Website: bh-photo
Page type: cart
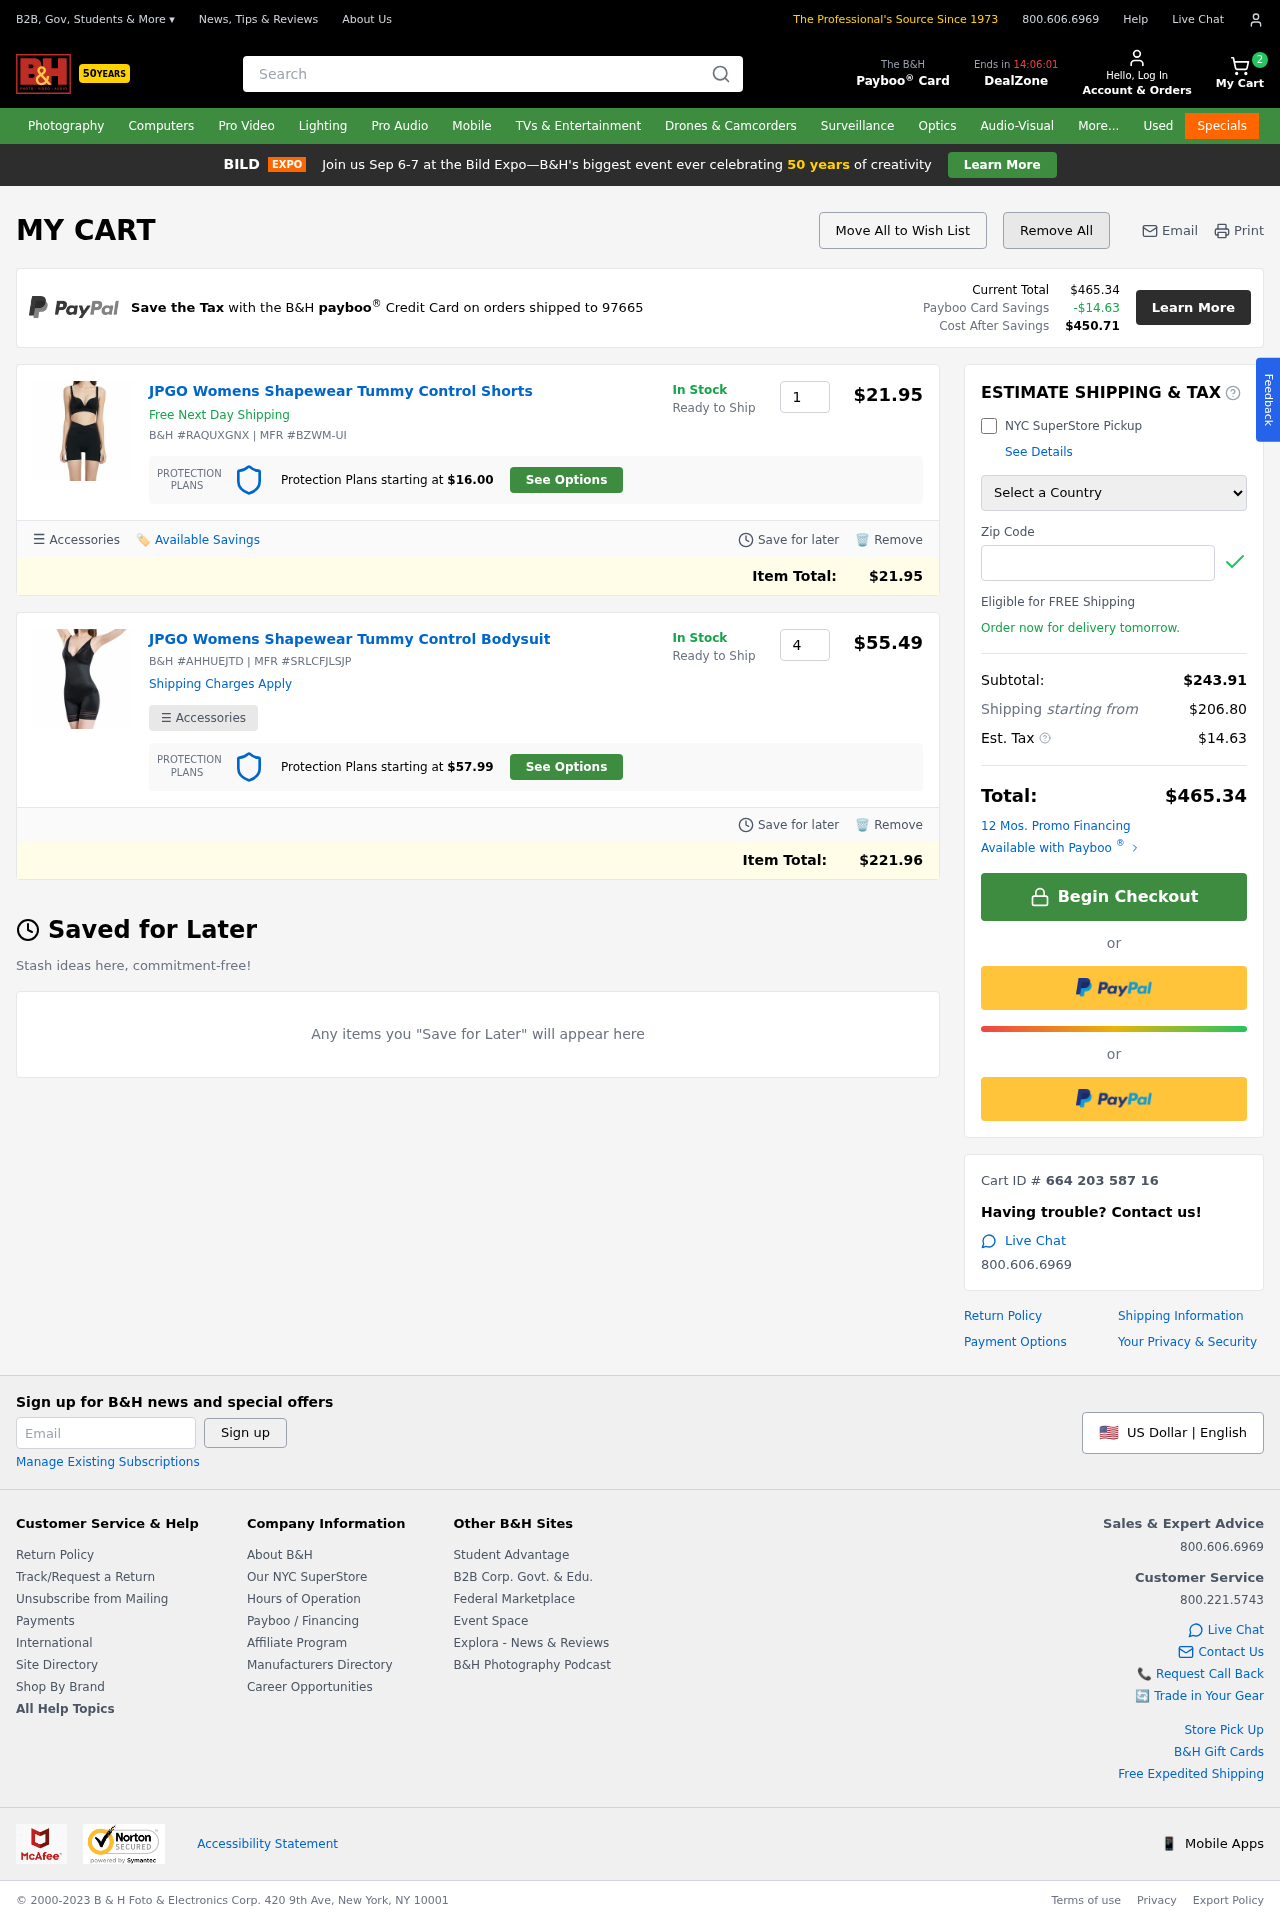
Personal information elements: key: PII_COUNTRY
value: United States
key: PII_POSTCODE
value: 97665
Product elements: key: PRODUCT1_NAME
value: JPGO Womens Shapewear Tummy Control Shorts
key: PRODUCT1_PRICE
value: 21.95
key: PRODUCT1_QUANTITY
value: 1
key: PRODUCT2_NAME
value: JPGO Womens Shapewear Tummy Control Bodysuit
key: PRODUCT2_PRICE
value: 55.49
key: PRODUCT2_QUANTITY
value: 4
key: PRODUCT1_ITEM_TOTAL
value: $21.95
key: PRODUCT2_ITEM_TOTAL
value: $221.96
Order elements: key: ORDER_NUM_ITEMS
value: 2
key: ORDER_TOTAL
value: $465.34
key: ORDER_TAX
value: -$14.63
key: ORDER_TAX
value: $14.63
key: ORDER_TOTAL_AFTER_SAVINGS
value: $450.71
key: ORDER_SUBTOTAL
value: $243.91
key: ORDER_SHIPPING_COST
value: $206.80
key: ORDER_ID
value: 664 203 587 16
Search elements: key: HEADER_SEARCH
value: Search